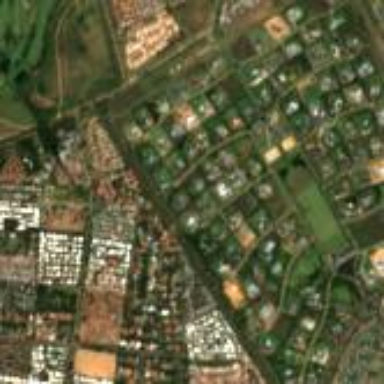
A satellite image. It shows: Gated residential area.